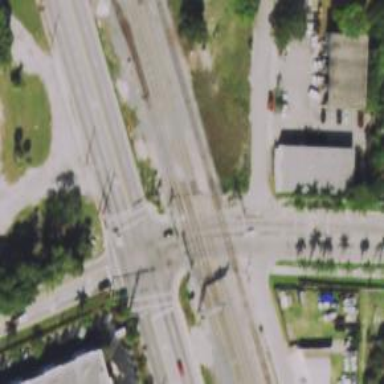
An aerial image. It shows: Railway level crossing.